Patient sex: F
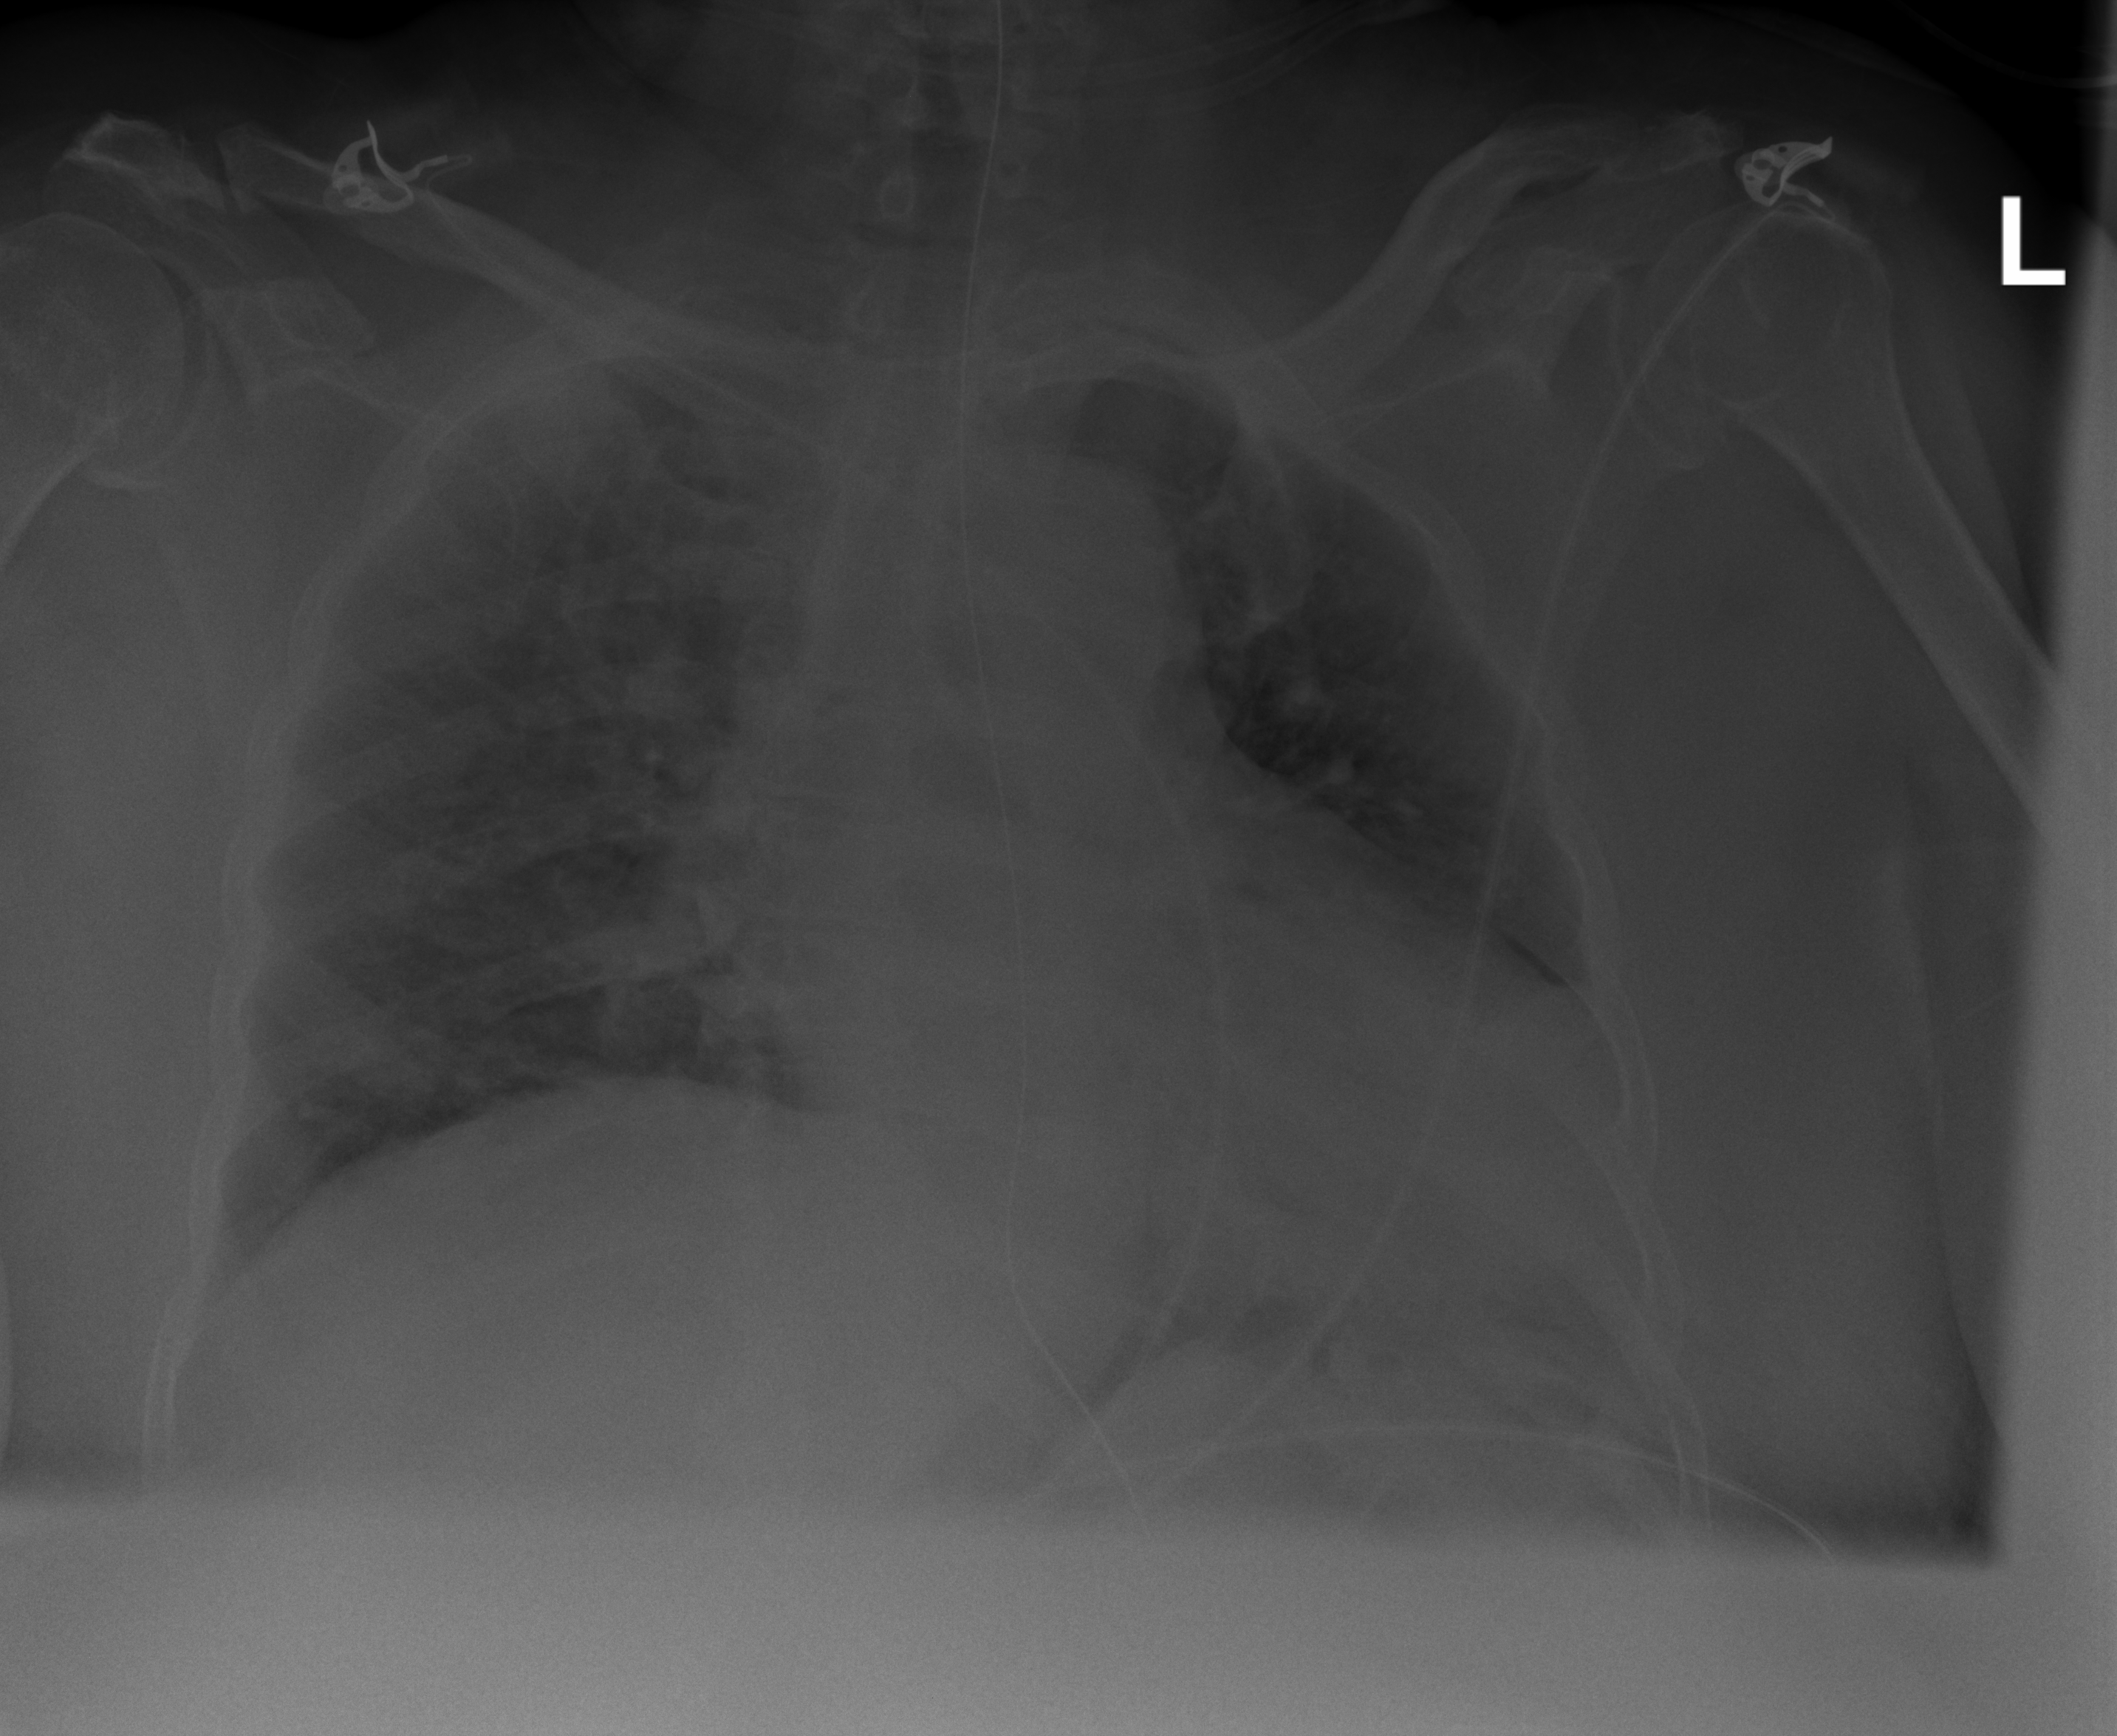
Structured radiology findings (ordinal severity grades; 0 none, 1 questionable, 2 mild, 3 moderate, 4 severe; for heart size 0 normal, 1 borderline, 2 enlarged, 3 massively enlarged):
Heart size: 2
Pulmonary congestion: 2
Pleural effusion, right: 0
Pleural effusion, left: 0
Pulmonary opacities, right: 0
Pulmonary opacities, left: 2
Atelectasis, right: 0
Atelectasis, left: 0